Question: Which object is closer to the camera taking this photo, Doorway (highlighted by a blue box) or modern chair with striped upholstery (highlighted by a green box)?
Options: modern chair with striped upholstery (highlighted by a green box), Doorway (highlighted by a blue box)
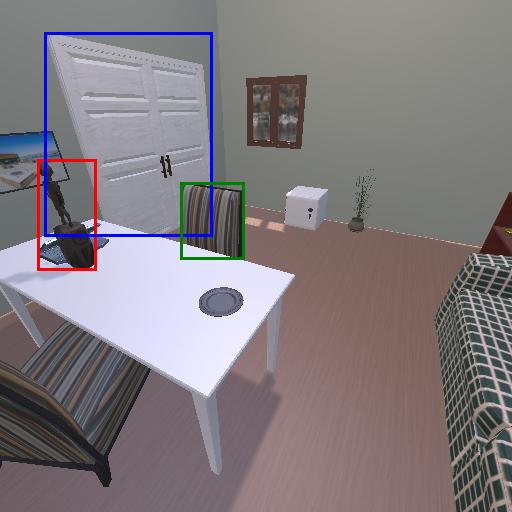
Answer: modern chair with striped upholstery (highlighted by a green box)